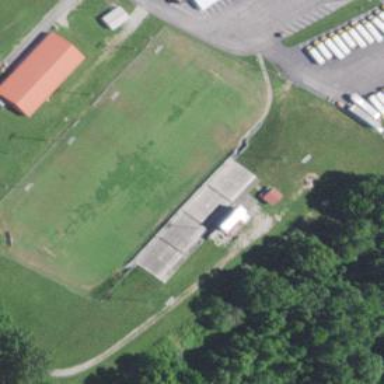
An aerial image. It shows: Bleachers on leisure land.